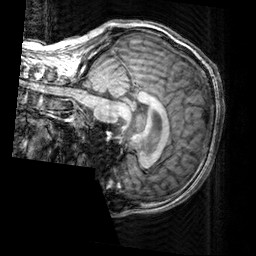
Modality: T1w
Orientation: sagittal
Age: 32
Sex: male
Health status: healthy
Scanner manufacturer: siemens
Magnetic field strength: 3 T
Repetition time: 2.3 s
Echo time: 0.00303 s